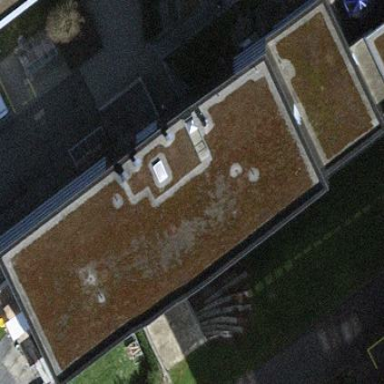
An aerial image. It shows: Hospital building.